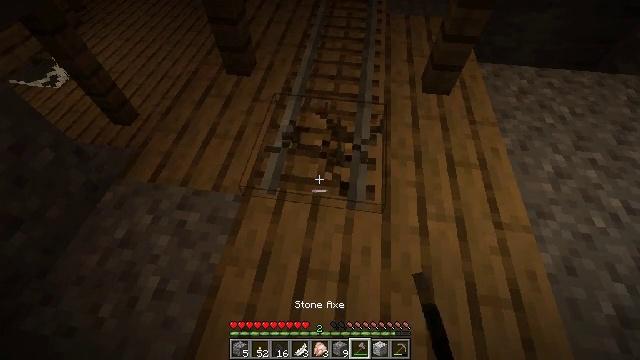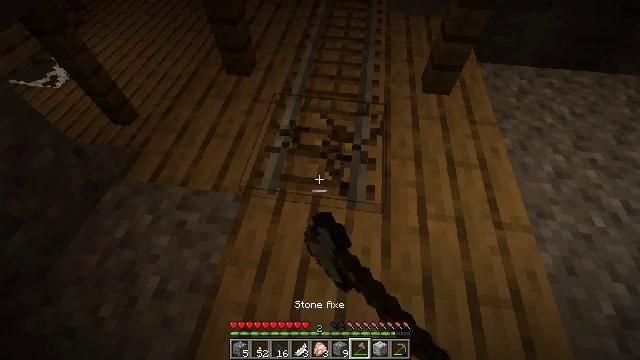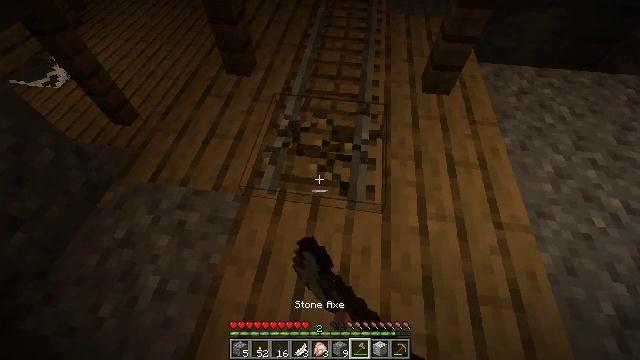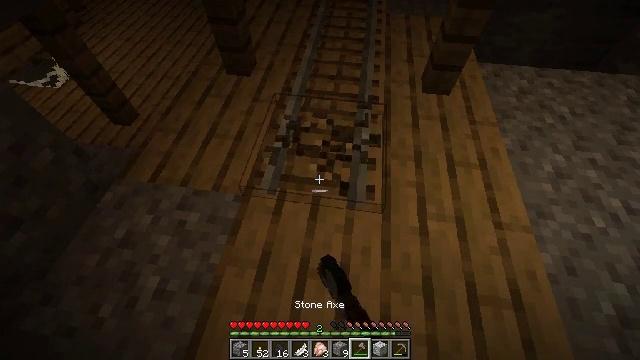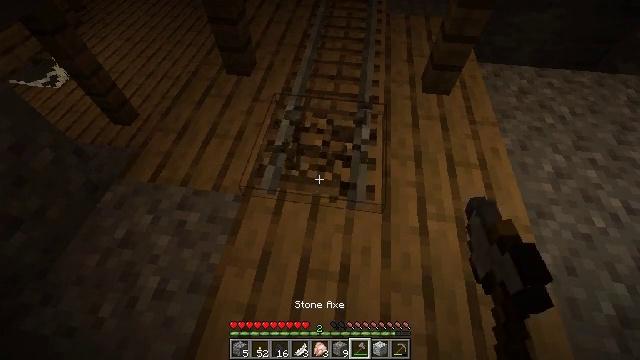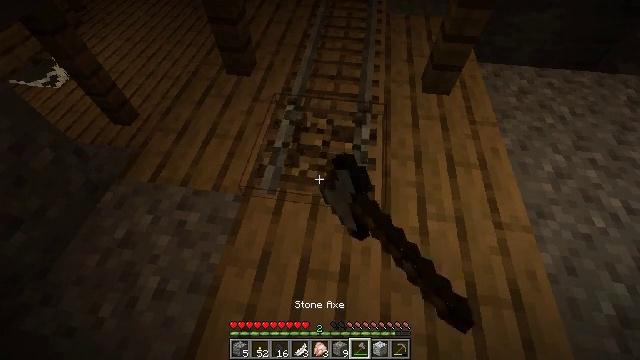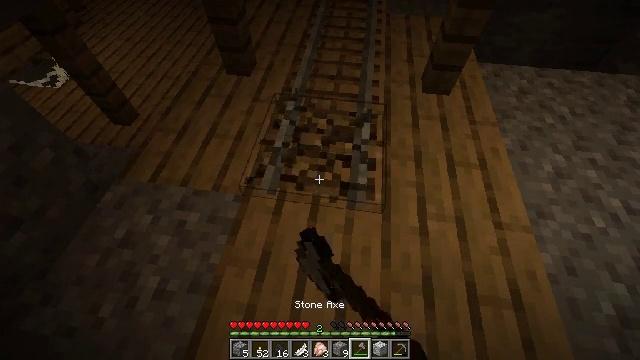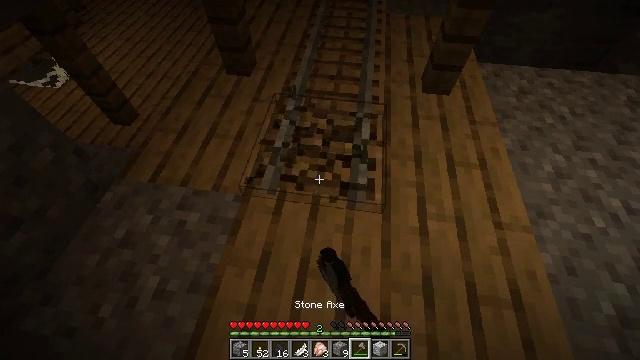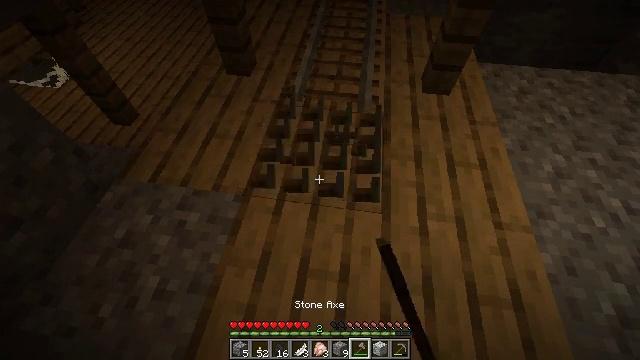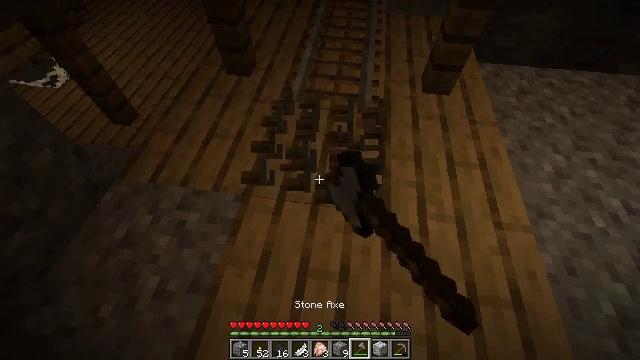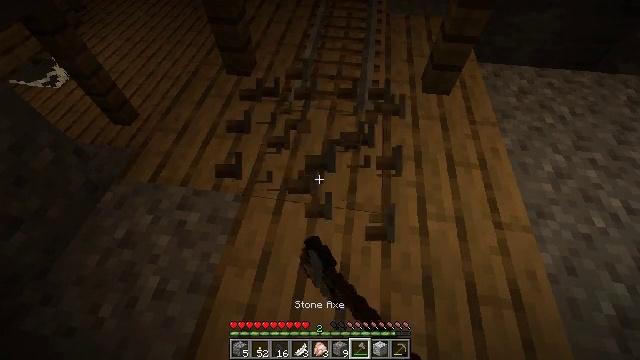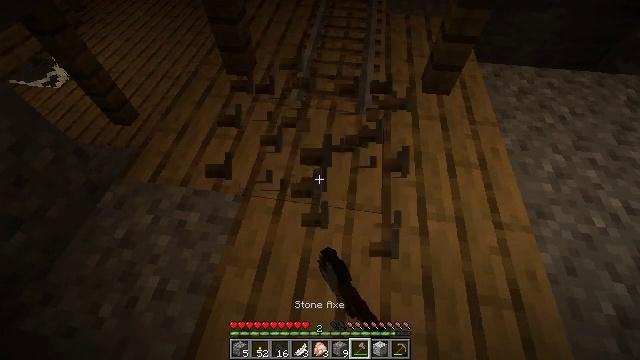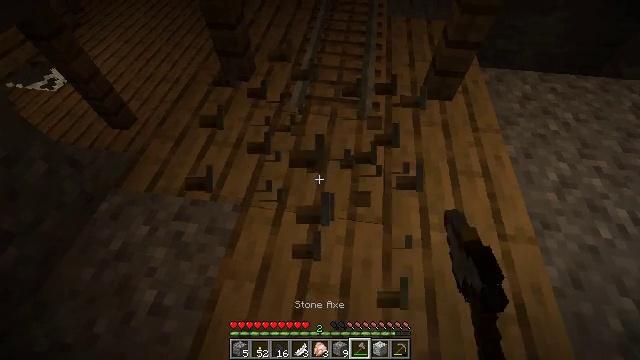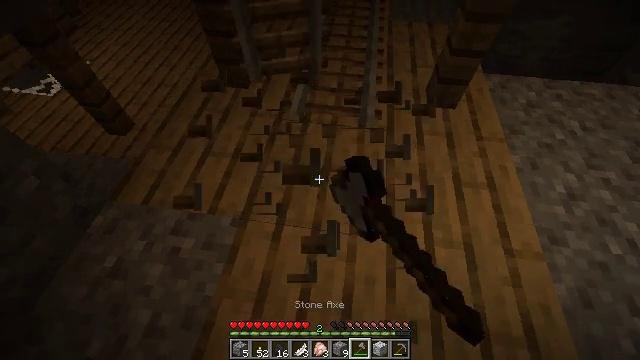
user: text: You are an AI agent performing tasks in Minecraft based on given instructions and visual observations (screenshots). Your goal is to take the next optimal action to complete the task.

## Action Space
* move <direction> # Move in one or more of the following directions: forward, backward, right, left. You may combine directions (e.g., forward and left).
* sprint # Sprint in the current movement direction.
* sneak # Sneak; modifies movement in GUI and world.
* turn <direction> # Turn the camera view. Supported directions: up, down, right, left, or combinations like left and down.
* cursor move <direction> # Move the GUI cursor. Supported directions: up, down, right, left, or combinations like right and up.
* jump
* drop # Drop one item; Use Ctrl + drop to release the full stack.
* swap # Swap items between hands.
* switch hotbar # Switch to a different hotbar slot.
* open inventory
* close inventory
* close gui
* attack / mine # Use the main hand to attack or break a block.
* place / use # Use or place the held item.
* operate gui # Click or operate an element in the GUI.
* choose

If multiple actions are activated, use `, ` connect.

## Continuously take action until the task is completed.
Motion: motion action
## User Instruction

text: Break the rail off the ground.
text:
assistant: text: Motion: attack / mine
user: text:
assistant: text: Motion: attack / mine
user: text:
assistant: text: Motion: attack / mine
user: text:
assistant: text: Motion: attack / mine
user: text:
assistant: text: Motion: attack / mine
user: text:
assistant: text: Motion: attack / mine
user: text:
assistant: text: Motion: attack / mine
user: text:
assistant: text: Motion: attack / mine
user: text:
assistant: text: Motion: attack / mine
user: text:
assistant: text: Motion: attack / mine
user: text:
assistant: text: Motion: attack / mine
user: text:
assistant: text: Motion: move forward, attack / mine
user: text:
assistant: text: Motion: move forward, attack / mine
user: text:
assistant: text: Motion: attack / mine